Question: I am using Angular 6 and html table. I have shown a json list data in to table. I want to show faculty wise total program applicant in to separate column ('Faculty Total') but i can't able to do this. Please guide me to solve this problem.
I want to do like this:
<URL>
my ts file:
'''
admitList = [
{
facultyName: 'FSIT',
programName: 'BSc in CSE',
programTotalApplicant: 10
},
{
facultyName: 'FSIT',
programName: 'BSc in SWE',
programTotalApplicant: 5
},
{
facultyName: 'FSIT',
programName: 'BSc in EEE',
programTotalApplicant: 15
},
{
facultyName: 'FAHS',
programName: 'BSc in LLB',
programTotalApplicant: 10
},
{
facultyName: 'FAHS',
programName: 'BSc in English',
programTotalApplicant: 5
},
{
facultyName: 'FAHS',
programName: 'BSc in Pharmacy',
programTotalApplicant: 8
}
];
constructor() { }
ngOnInit() { }
'''
my html file:
'''
<table class="table table-bordered">
<thead>
<tr>
<th>Faculty</th>
<th>Program</th>
<th>Program Total Applicant</th>
<th>Faculty Total</th>
</tr>
</thead>
<tbody>
<tr *ngFor="let admit of admitList">
<td>{{admit.facultyName}}</td>
<td>{{admit.programName}}</td>
<td>{{admit.programTotalApplicant}}</td>
</tr>
</tbody>
</table>
'''
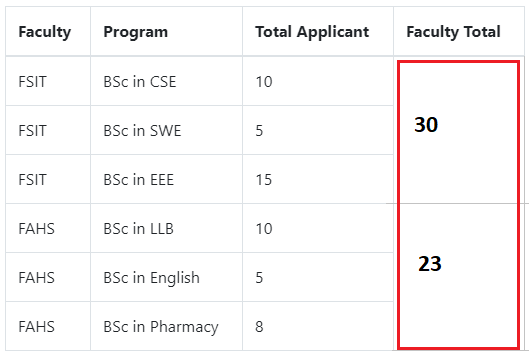
Answer: Here's a full working solution: <URL>
'''
groupedFaculty;
ngOnInit() {
this.groupedFaculty = this.groupBy(this.admitList, 'shortName');
}
groupBy(objectArray, property) {
return objectArray.reduce(function (acc, obj) {
var key = obj[property];
if (!acc[key]) {
acc[key] = { count: 1, aggregation: obj.totalApplicant };
} else {
let count = acc[key].count + 1;
let aggregation = acc[key].aggregation += obj.totalApplicant;
acc[key] = { count: count, aggregation: aggregation } ;
}
return acc;
}, {});
}
'''
'''
<table class="table table-bordered">
<thead>
<tr>
<th>Faculty</th>
<th>Program</th>
<th>Total Applicant</th>
<th>Faculty Total</th>
</tr>
</thead>
<tbody>
<tr *ngFor="let admit of admitList; let i = index ">
<td>{{admit.shortName}}</td>
<td>{{admit.programName}}</td>
<td>{{admit.totalApplicant}}</td>
<td *ngIf="(admitList[i-1]?.shortName != admitList[i]?.shortName) || (i == 0)" [attr.rowspan]="this.groupedFaculty[admitList[i]?.shortName].count">
{{this.groupedFaculty[admitList[i]?.shortName]?.aggregation}}
</td>
</tr>
</tbody>
</table>
'''